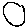
Label: circle